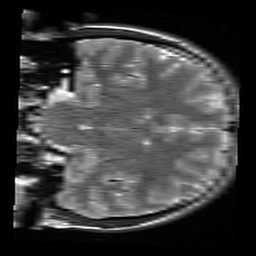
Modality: T2w
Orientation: coronal
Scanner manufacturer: siemens
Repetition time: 3.9 s
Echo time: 0.076 s